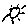
Label: sun